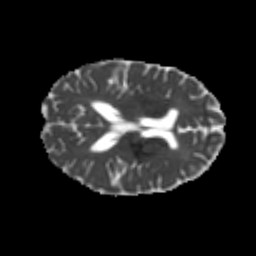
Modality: MD
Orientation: axial
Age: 24
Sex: female
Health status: healthy
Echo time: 0.074 s